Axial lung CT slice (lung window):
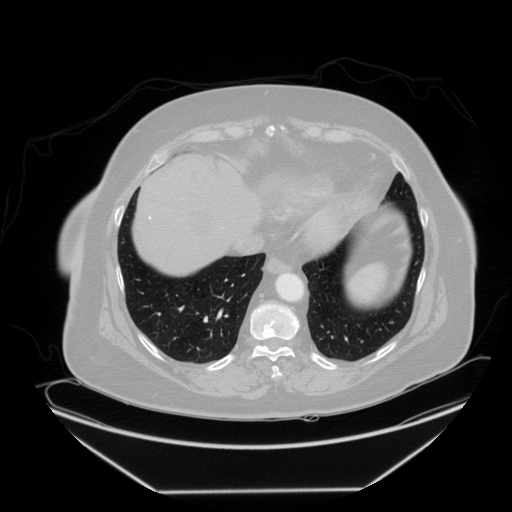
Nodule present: no